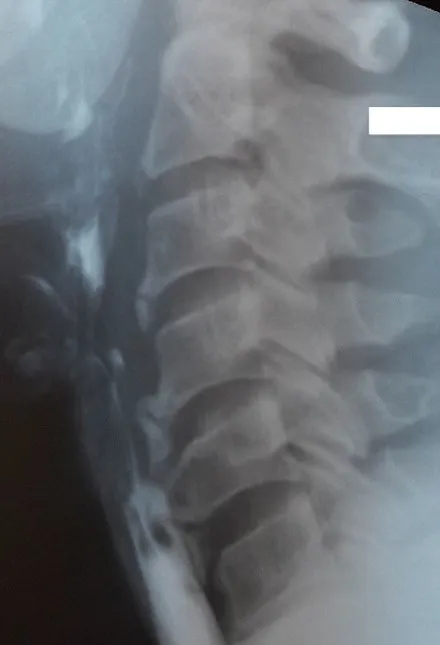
Barium swallow revealing the compression of the oesophagus at the level of C5-6.
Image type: radiology (x_ray)